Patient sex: M
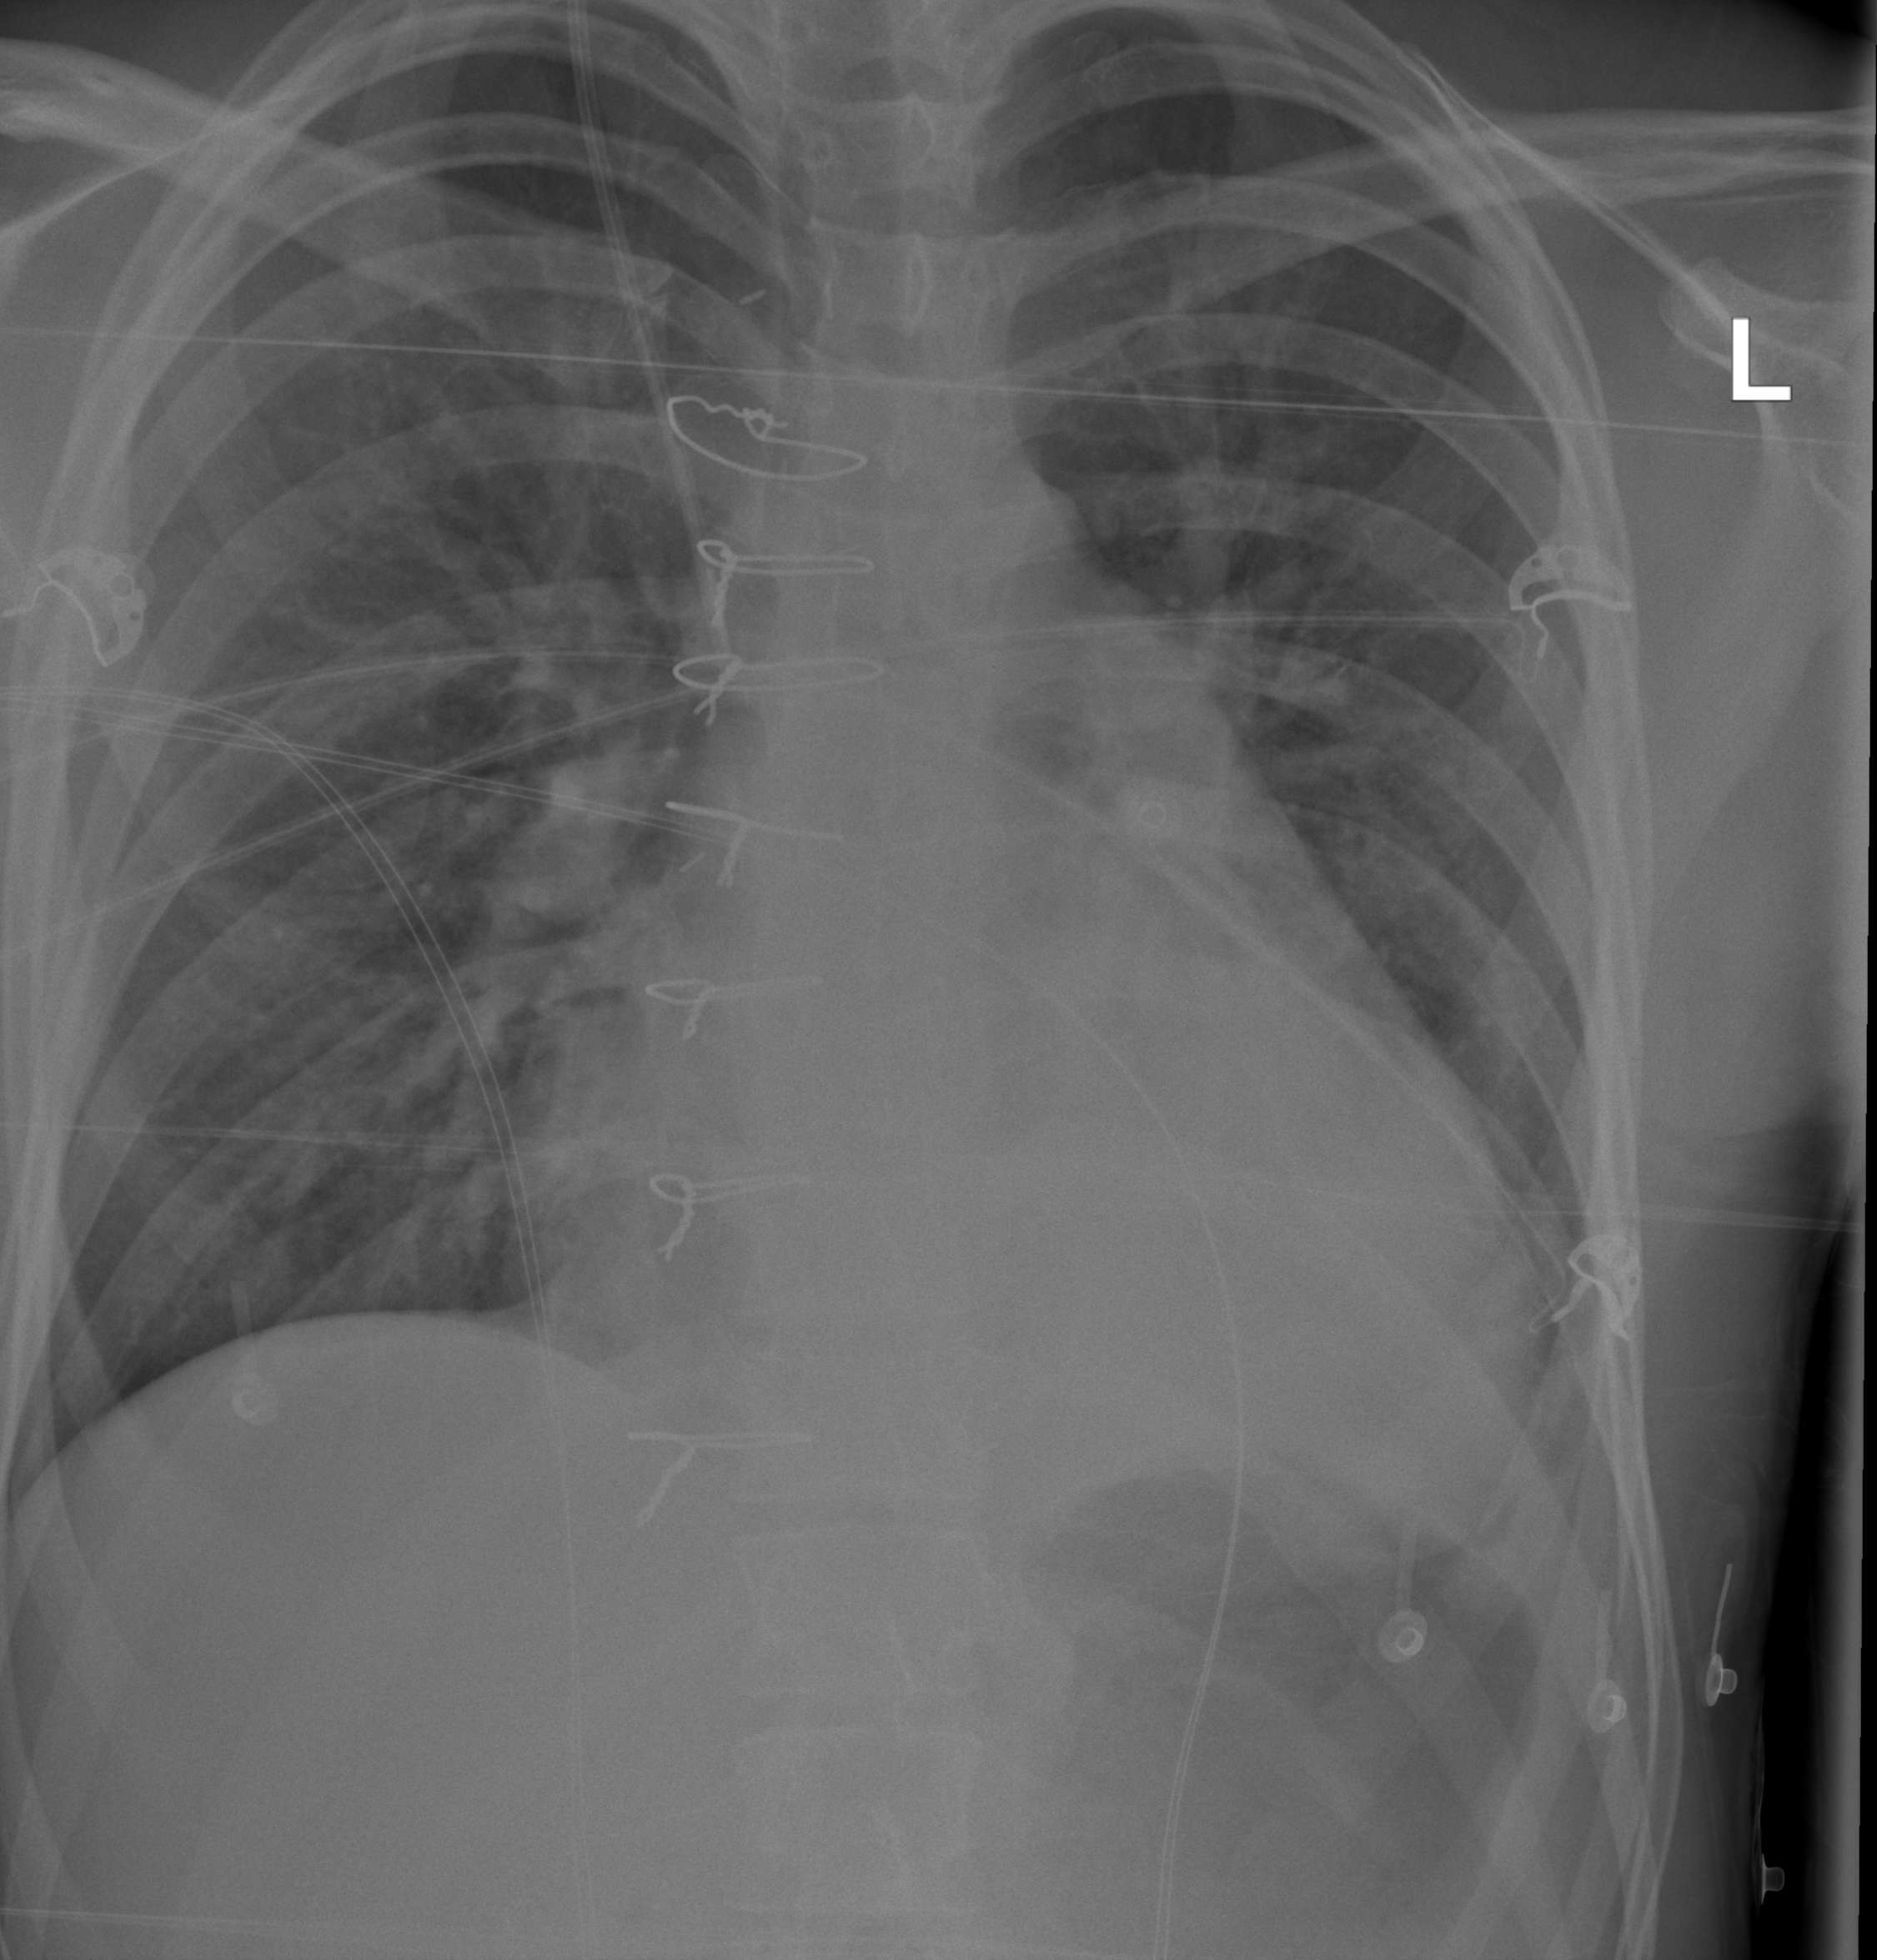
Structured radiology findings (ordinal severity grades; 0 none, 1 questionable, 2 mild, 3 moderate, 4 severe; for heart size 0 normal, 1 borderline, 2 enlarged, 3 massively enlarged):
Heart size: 2
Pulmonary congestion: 2
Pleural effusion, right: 0
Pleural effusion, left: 2
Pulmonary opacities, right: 0
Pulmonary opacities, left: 0
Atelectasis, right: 0
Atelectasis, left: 2